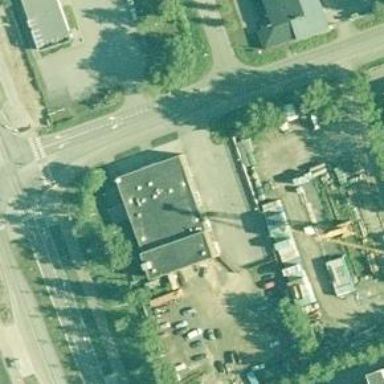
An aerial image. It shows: Retail building housing car repair shop.